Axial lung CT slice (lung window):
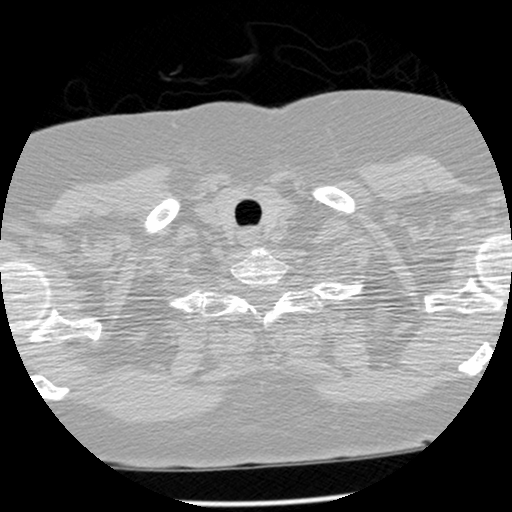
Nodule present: no